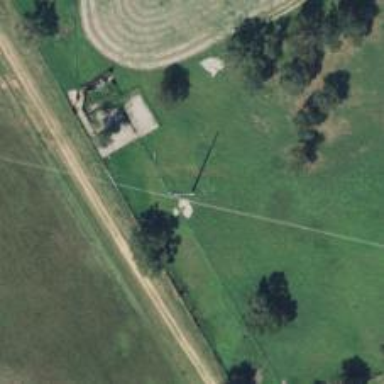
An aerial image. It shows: Power pole.